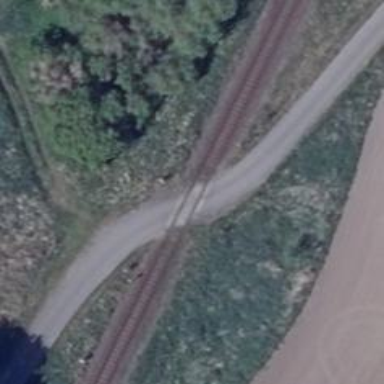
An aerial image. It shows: Level crossing with saltire markings.